Question: I use adjustPan to automatically pan my application to make the EditText field visible when the softkeyboard appears. So far this has worked well but in the latest Android 4.4 Kitkat versions the actionbar pans up as usual but a white box is left behind. I've tried debugging this with the Eclipse View Hierarchy tool but it ignores the box. I've also experimented with v19 styling with no luck. This happens on a variety of Kitkat Nexus devices and emulators.
I'm happy to leave the actionbar on screen or remove it completely when the windows pans. Any help would be appreciated removing the box.

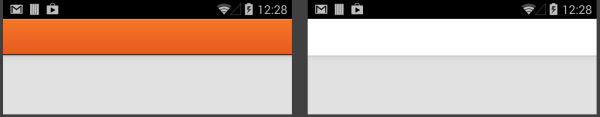
Answer: I found that this only happens with the applications hardware acceleration is set to true in the manifest file.
I want to keep the hardware acceleration turned on so I wrote this snippet inside my onCreate method to turn it off just the action bar container.
'''
if(Build.VERSION.SDK_INT == Build.VERSION_CODES.KITKAT) {
Resources res = Resources.getSystem();
int id = res.getIdentifier("action_bar_overlay_layout", "id", "android");
ViewGroup overlayLayout = (ViewGroup) this.findViewById(id);
overlayLayout.setLayerType(View.LAYER_TYPE_SOFTWARE, null);
}
'''
This issue has been in Android L preview API 20. Please note that the above code will cause an exception in Android L and so the version condition needs to be explicit to Kitkat.
'''
if(Build.VERSION.SDK_INT == Build.VERSION_CODES.KITKAT) {
'''